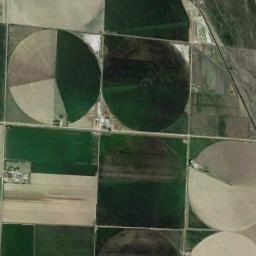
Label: circular_farmland